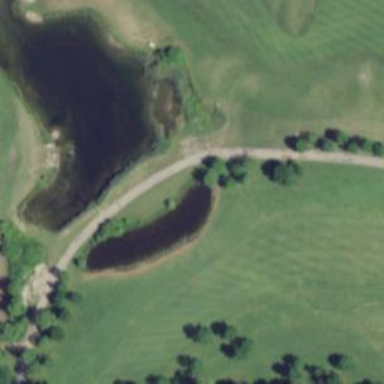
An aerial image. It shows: Water hazard in golf course. The hazard is natural water feature.